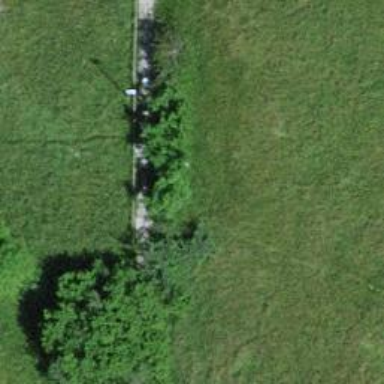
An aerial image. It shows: Unpaved footway.